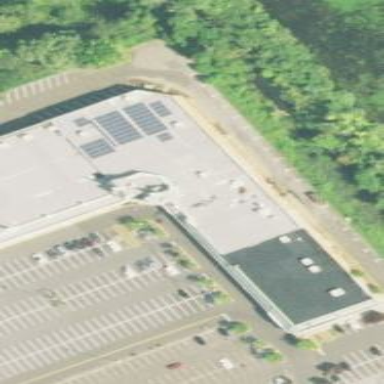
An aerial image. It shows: Part of building.